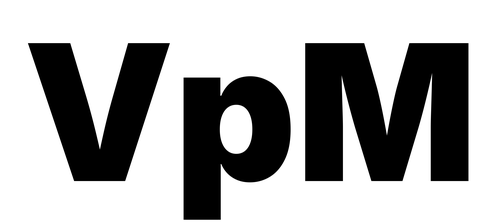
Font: Inter_Black